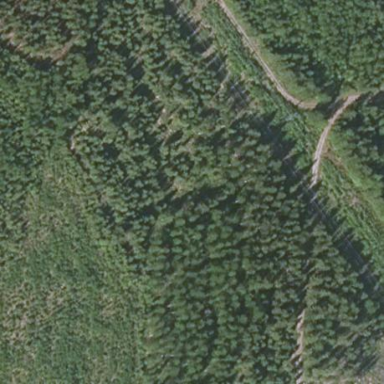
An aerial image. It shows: Broadleaved woodland area.